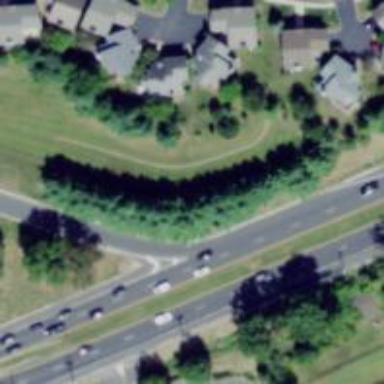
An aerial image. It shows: Trunk_link highway with jughandle junction.